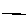
Label: line